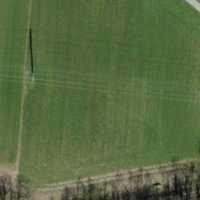
EUNIS habitat code: 52
Species observed at this site:
Milvus migrans